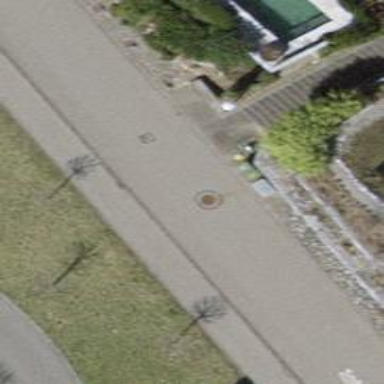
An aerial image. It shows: Road with steps.